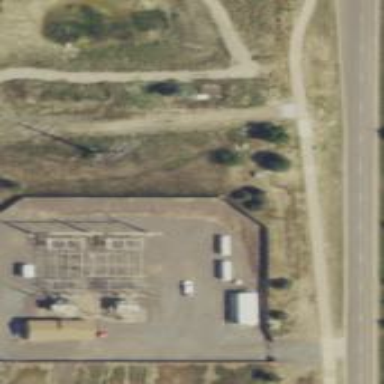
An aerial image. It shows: Power substation enclosed by fence.